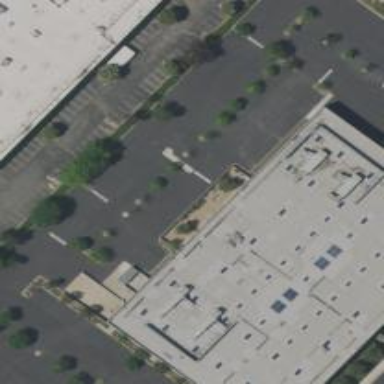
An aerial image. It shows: Commercial building.